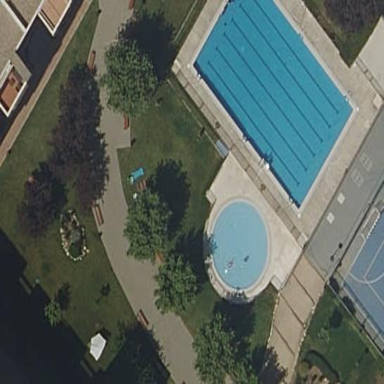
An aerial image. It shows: Swimming pool located in leisure land.